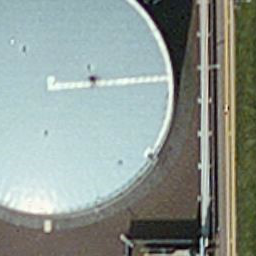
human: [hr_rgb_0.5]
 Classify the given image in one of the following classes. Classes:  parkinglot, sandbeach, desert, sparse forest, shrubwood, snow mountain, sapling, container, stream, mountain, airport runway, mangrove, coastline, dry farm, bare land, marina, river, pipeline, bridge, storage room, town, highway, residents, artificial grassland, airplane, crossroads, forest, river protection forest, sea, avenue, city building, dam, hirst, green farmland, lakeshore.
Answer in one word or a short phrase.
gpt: storage room